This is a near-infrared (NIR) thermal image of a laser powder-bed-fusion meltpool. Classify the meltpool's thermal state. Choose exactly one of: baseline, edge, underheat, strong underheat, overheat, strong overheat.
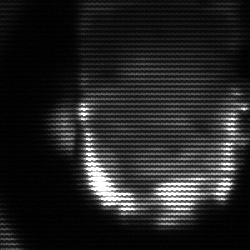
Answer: baseline